Question: im trying to alter the navigation links in the my account section of my magento site currently they look like this:

I turned on debug template paths so I can locate where it came from but it just sent me to navigation.phtml, which was just some php code the echos the links in a list form see below.
'''
<div class="block block-account">
<div class="block-title">
<strong><span><?php echo $this->__('My Account'); ?></span></strong>
</div>
<div class="block-content">
<ul>
<?php $_links = $this->getLinks(); ?>
<?php $_index = 1; ?>
<?php $_count = count($_links); ?>
<?php foreach ($_links as $_link): ?>
<?php $_last = ($_index++ >= $_count); ?>
<?php if ($this->isActive($_link)): ?>
<li class="current<?php echo ($_last ? ' last' : '') ?>"><strong><?php echo $_link->getLabel() ?></strong></li>
<?php else: ?>
<li<?php echo ($_last ? ' class="last"' : '') ?>><a href="<?php echo $_link->getUrl() ?>"><?php echo $_link->getLabel() ?></a></li>
<?php endif; ?>
<?php endforeach; ?>
</ul>
</div>
'''
My goal is simple to rename "My Wishlist" to "My Sample Request" any ideas on how to achieve this ?
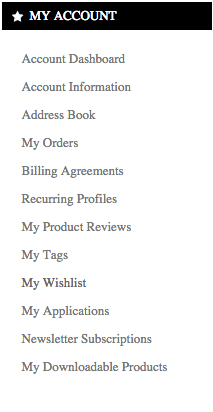
Answer: If renaming is only the issue than it is very simple.
You just edit the name in the "app/design/frontend/base/default/layout/wishlist.xml".
you will search for below code.
'''
<customer_account>
<!-- Mage_Wishlist -->
<reference name="customer_account_navigation">
<action method="addLink" translate="label" module="wishlist" ifconfig="wishlist/general/active"><name>wishlist</name><path>wishlist/</path><label>My Wishlist</label></action>
</reference>
</customer_account>
'''
change the label "My Wishlist" to "My Sample Request".
This will work.But its not the best way to achieve this.First Override the "wishlist.xml" to your theme and then only make a change.
Hope this will help.